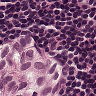
Metastatic tissue present: yes